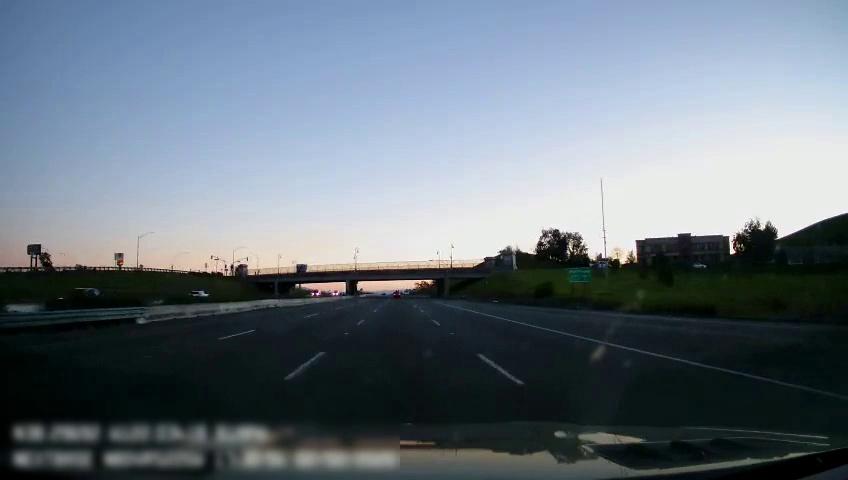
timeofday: Day
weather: Sunny
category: Drivable Space
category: Vehicles | Car
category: Vehicles | Truck
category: Vehicles | Car
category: Vehicles | SUV
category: Lanes | Current Lane
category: Lanes | Current Lane
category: Lanes | Alternate Lane
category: Lanes | Alternate Lane
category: Lanes | Alternate Lane
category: Traffic | Signs